Aerial crown-view tile of a tropical tree (Barro Colorado Island, Panama), acquired 20250915:
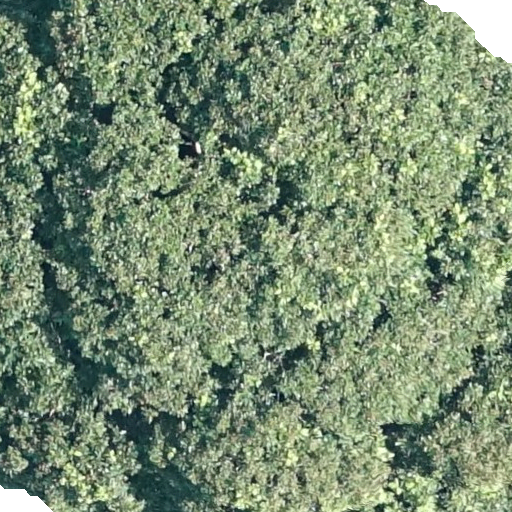
Species: Dipteryx oleifera
GBIF accepted scientific name: Dipteryx oleifera
Crown area: 557.721 m²